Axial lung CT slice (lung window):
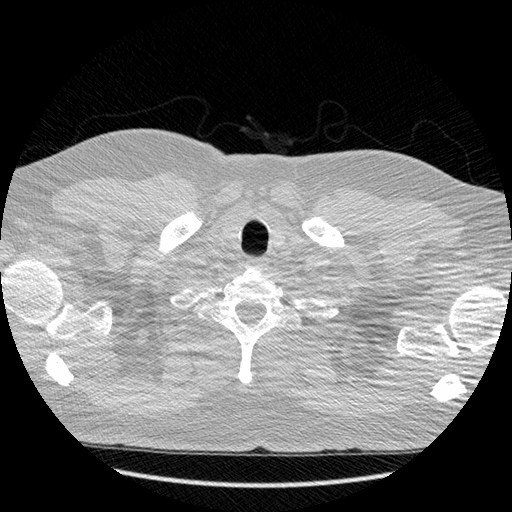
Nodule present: no